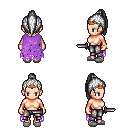
a pixel art fantasy rpg character, female body template, human, light skin, maroon tattered cape, metal pants, white long topknot hairstyle, bronze tiara, bracelets, white slippers, dagger, four views (front, back, left, right), 2x2 character sprite sheet, small pixel art, hard edges, no anti-aliasing